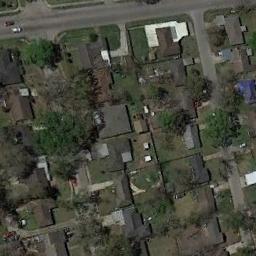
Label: medium_residential